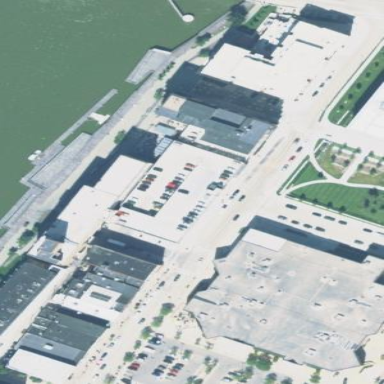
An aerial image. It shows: Multi-storey parking building.